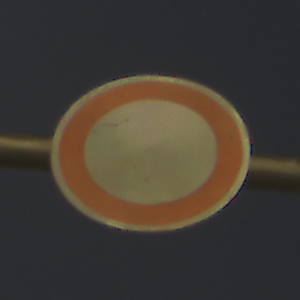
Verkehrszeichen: VerbotFahrzeugeAllerArt
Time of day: Night
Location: Outdoor (Urban)
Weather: PartlyCloudy
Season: NotSpecified
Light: Artificial